Interaction volume radius: 5 \u00c5
Interaction volume height: 30 \u00c5
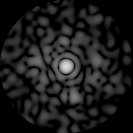
Disorder parameter: 0.8428